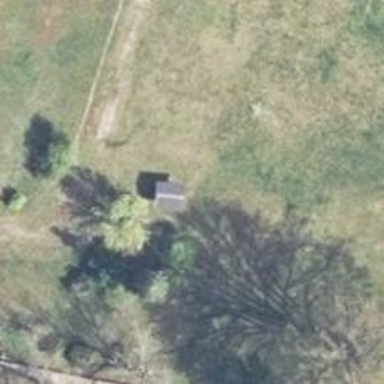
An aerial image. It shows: Picnic shelter providing place for individuals to seek refuge.